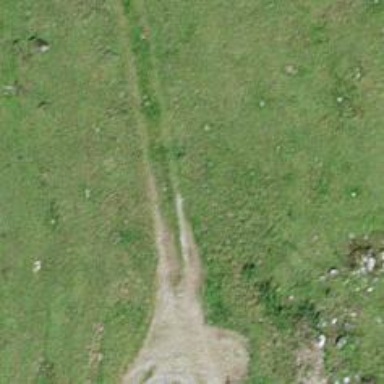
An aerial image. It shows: Unpaved track road.